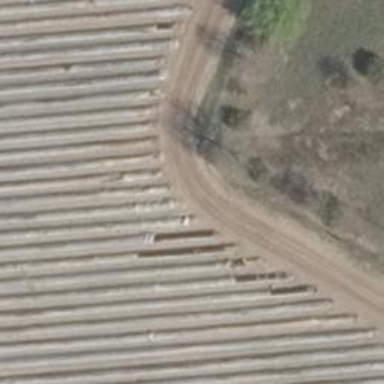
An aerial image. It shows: Track with grade 4 tracktype.